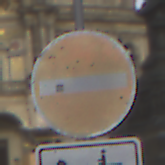
Verkehrszeichen: VerbotDerEinfahrt
Zusatzzeichen unten: MehrspurigeFahrzeugeFrei9
Umgebung: Outdoor, Urban
Tageszeit: MorningAfternoon
Wetter: PartlyCloudy
Licht: Natural
Jahreszeit: NotSpecified
Kontrast: LowContrast